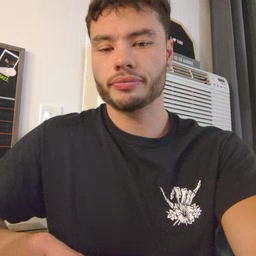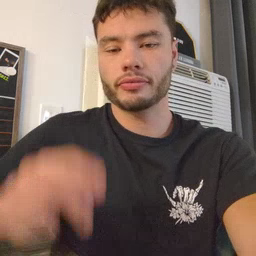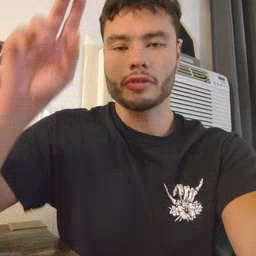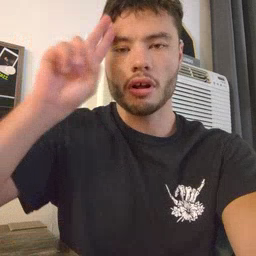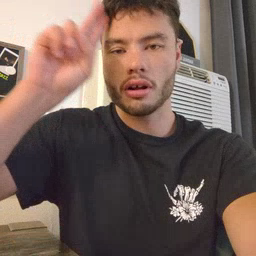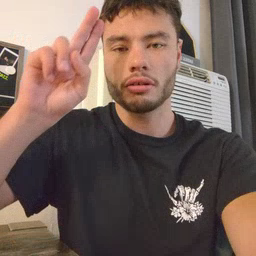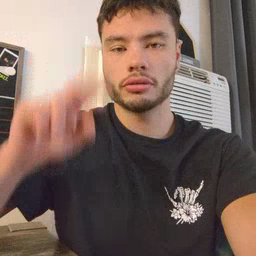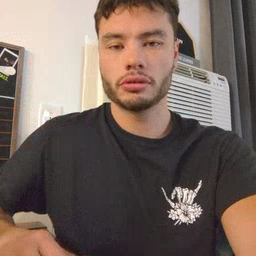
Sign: uncle